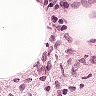
Metastatic tissue present: no